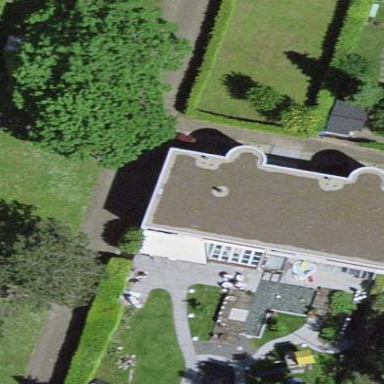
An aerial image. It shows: Terrace building.